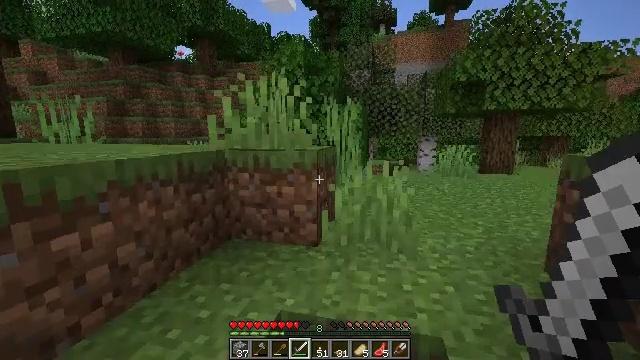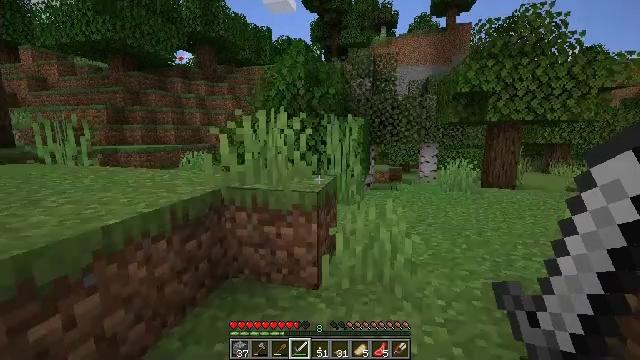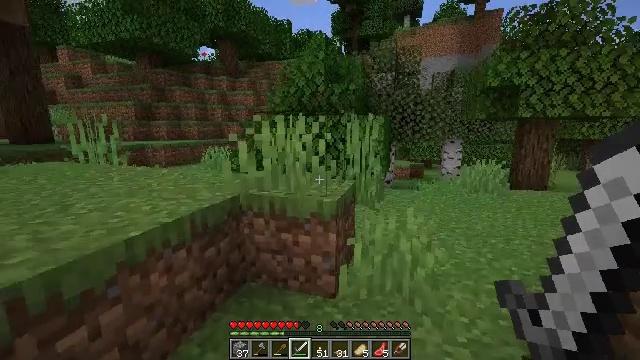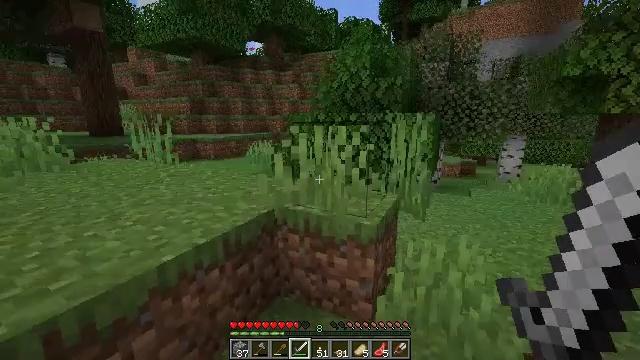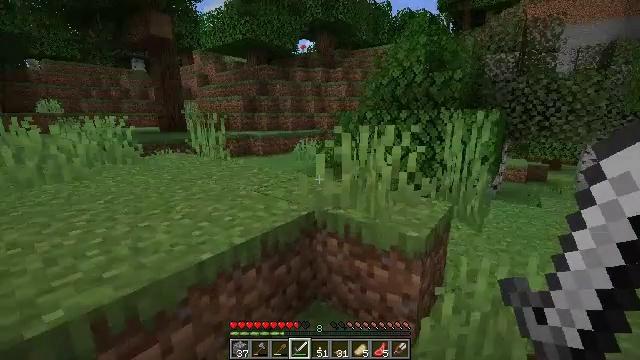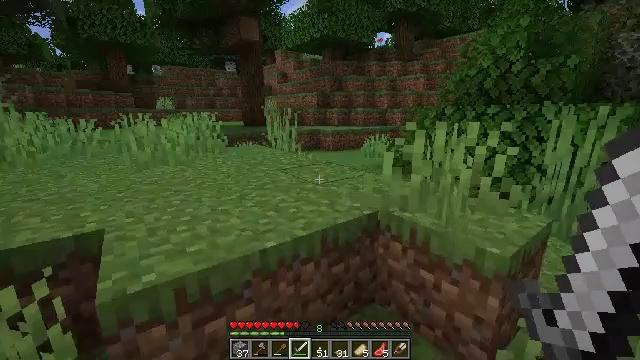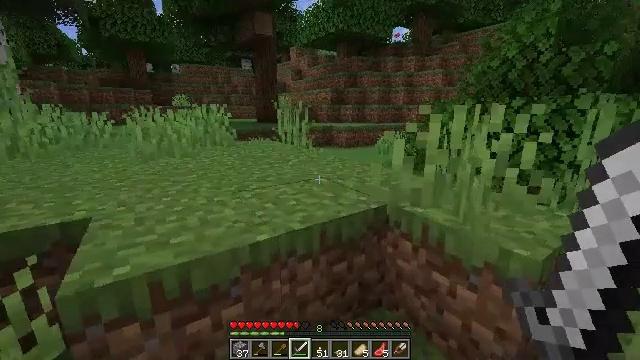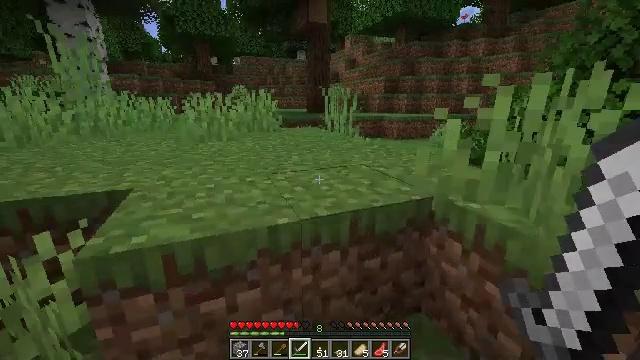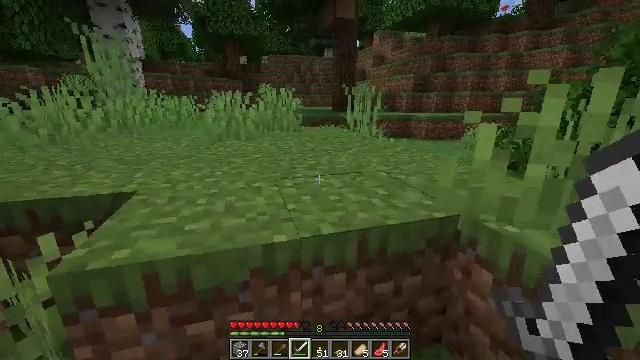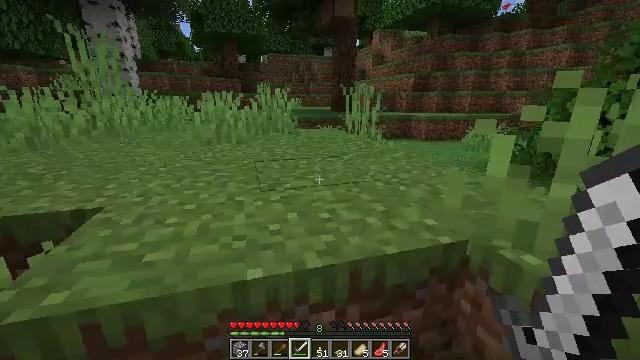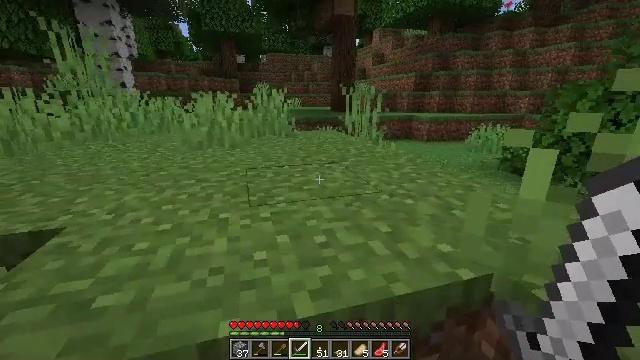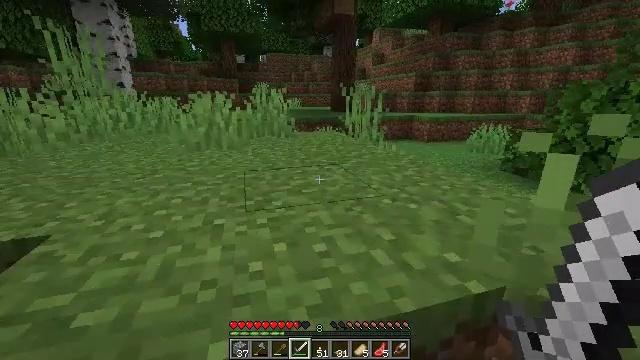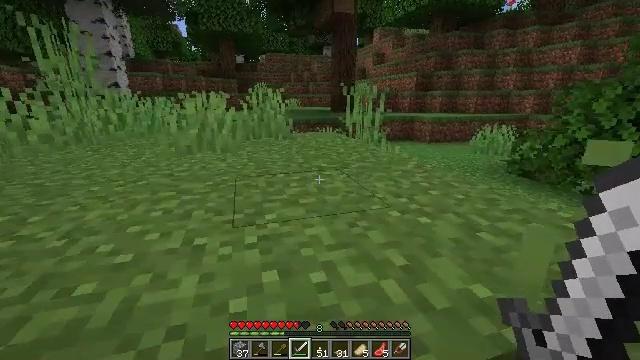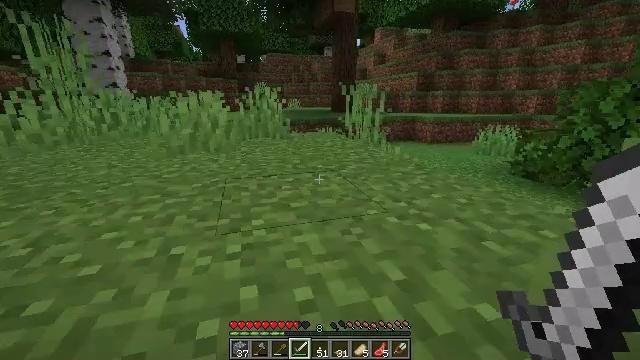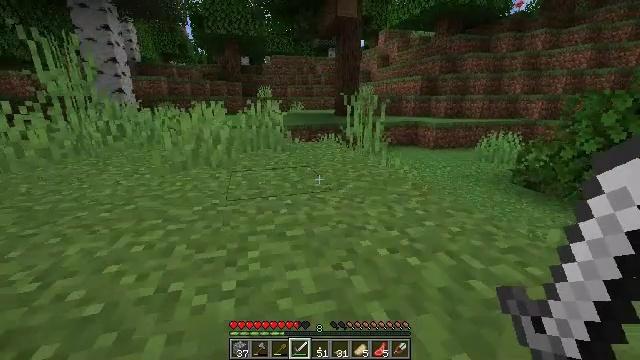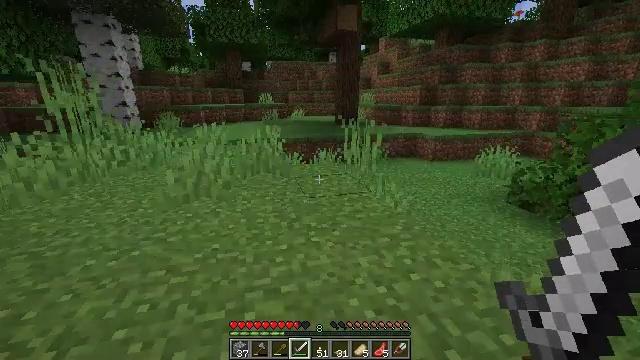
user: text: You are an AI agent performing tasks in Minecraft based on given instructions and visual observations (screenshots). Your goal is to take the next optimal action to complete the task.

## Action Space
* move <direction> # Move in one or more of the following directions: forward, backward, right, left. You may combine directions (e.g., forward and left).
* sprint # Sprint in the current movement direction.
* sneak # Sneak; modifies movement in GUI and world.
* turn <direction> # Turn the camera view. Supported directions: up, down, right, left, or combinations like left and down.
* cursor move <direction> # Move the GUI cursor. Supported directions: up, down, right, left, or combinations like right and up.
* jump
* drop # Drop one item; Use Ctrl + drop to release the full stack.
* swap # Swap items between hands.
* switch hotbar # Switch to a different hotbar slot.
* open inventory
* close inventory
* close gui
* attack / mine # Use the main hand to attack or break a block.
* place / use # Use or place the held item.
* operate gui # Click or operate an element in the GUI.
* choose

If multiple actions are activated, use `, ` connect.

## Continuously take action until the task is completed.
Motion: motion action
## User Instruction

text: Make glass by using sand in a furnace.
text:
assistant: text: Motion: move forward, jump
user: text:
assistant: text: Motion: move forward, turn left and down, jump
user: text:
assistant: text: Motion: move forward, turn left and down, jump
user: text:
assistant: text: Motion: move forward, turn left
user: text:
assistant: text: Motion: move forward, turn left
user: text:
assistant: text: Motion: move forward, turn left
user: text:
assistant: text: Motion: move forward, turn left and down
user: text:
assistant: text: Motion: move forward, turn left
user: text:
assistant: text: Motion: move forward
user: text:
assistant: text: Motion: move forward
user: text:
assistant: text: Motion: move forward
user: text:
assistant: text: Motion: move forward
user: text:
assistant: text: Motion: move forward
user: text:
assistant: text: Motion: move forward, jump
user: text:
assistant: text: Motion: move forward, jump
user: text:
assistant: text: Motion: move forward, turn left, jump
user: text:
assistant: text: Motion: move forward, turn left, jump
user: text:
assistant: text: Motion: move forward, turn left, jump
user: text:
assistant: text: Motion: move forward, turn left
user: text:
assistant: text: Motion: move forward, turn left
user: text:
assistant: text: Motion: move forward, turn left
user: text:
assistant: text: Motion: move forward, turn left
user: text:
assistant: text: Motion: move forward, turn left
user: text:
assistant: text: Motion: move forward
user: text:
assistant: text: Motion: move forward, turn left
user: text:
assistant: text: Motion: move forward, turn left
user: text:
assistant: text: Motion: move forward and move right, turn left
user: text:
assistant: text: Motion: move forward and move right, turn left
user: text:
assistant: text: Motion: move forward and move right, turn left
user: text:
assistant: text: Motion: move forward and move right, turn left